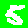
Digit: 5